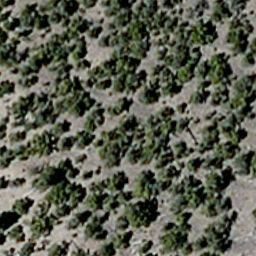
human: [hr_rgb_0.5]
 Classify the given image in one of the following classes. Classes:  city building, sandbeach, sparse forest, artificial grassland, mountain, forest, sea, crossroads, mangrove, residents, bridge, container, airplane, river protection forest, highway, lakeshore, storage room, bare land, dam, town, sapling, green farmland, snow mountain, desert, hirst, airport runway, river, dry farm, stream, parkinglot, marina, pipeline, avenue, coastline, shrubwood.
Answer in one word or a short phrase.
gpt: sparse forest